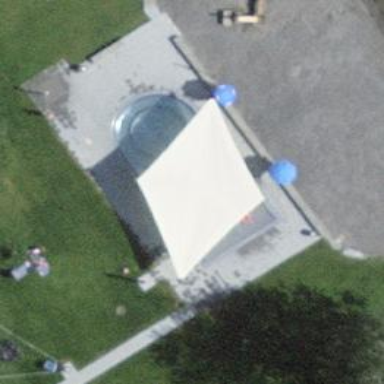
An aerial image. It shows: Swimming pool located in leisure land.